Interaction volume radius: 10 \u00c5
Interaction volume height: 10 \u00c5
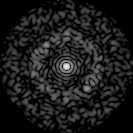
Disorder parameter: 0.8734